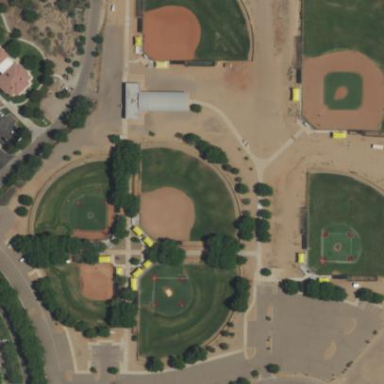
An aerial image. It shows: Baseball pitch for leisure land.